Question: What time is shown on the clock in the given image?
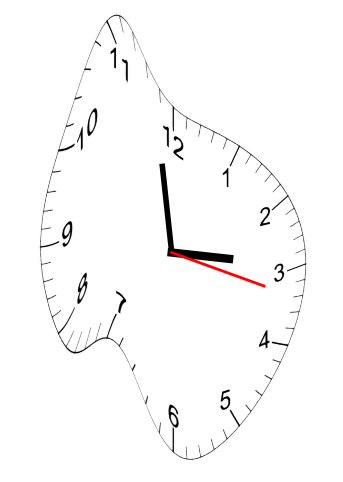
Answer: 02:58:17